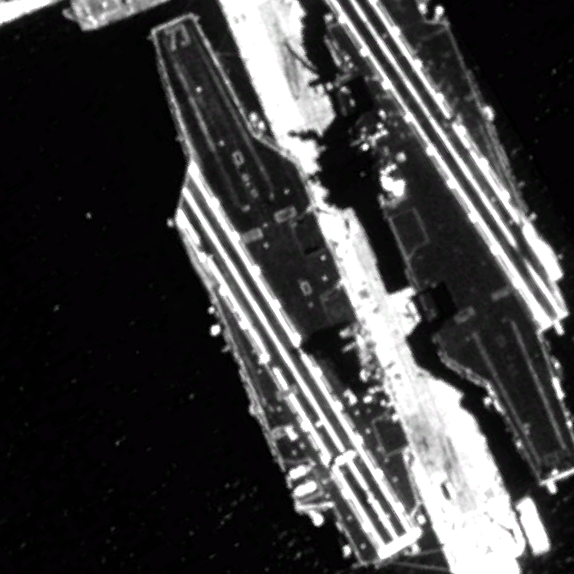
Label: aircraft_carrier